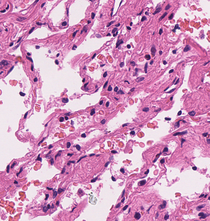
Tumor epithelial tissue: no
Tumor-associated stroma tissue: no
Normal tissue: yes